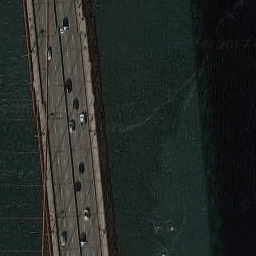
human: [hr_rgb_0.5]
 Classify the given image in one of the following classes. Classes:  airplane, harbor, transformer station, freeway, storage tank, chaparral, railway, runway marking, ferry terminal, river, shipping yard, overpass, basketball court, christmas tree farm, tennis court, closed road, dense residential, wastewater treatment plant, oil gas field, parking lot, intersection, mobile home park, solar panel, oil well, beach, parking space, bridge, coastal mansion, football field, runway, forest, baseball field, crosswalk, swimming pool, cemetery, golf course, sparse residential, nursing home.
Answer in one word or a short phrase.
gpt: bridge